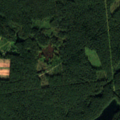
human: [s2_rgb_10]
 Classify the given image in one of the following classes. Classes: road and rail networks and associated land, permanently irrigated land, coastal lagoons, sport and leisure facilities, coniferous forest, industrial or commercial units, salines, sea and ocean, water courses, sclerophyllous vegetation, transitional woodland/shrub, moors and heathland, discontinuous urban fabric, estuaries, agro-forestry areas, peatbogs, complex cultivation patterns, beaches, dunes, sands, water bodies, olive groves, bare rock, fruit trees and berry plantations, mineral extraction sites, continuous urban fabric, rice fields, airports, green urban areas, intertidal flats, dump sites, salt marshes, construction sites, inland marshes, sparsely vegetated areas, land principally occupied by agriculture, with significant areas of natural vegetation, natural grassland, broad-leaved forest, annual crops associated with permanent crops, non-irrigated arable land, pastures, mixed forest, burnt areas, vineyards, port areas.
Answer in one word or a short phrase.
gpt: land principally occupied by agriculture, with significant areas of natural vegetation, coniferous forest, water bodies